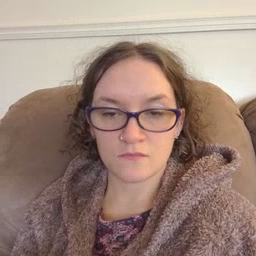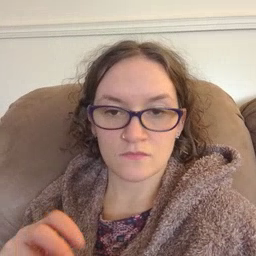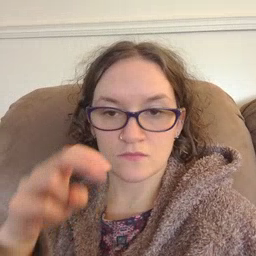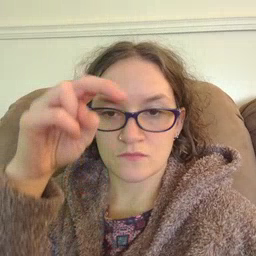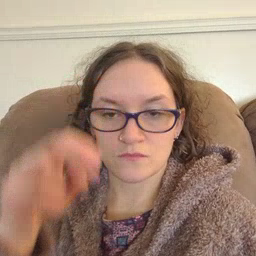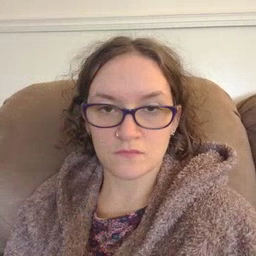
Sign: stairs